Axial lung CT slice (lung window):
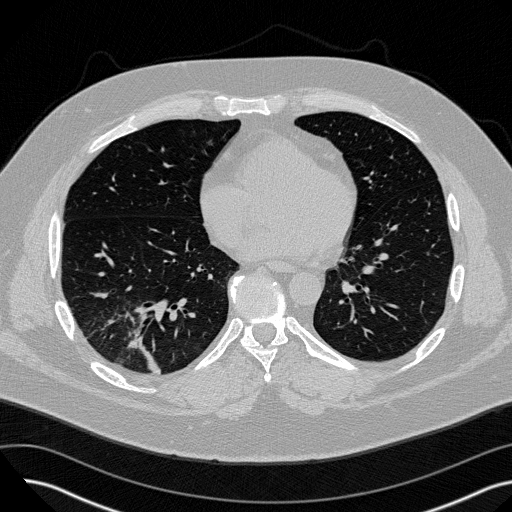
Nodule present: no